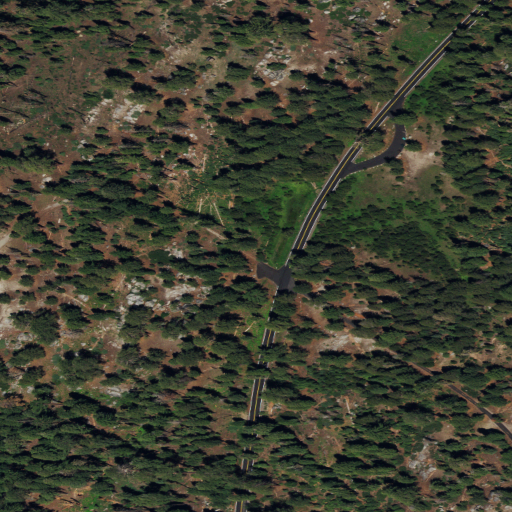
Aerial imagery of plain(s) in California named Gin Flat containing evergreen forest, open development, woody wetlands, and low intensity development